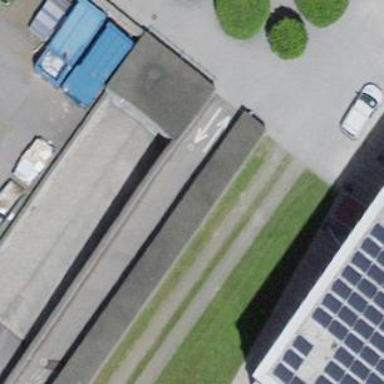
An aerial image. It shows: Bicycle parking area with racks.